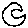
Label: moon